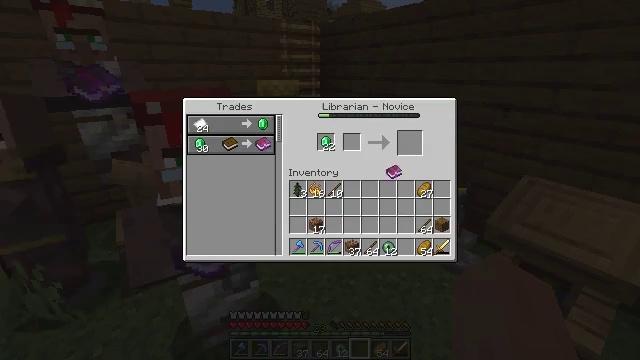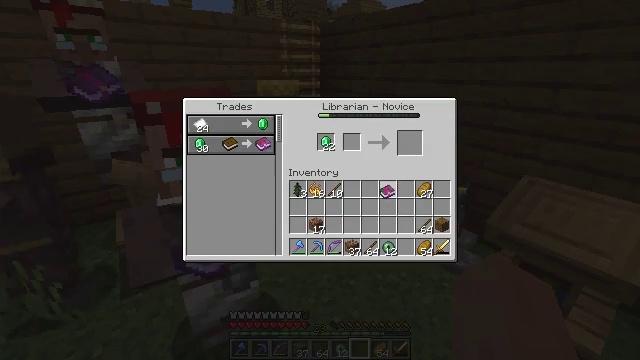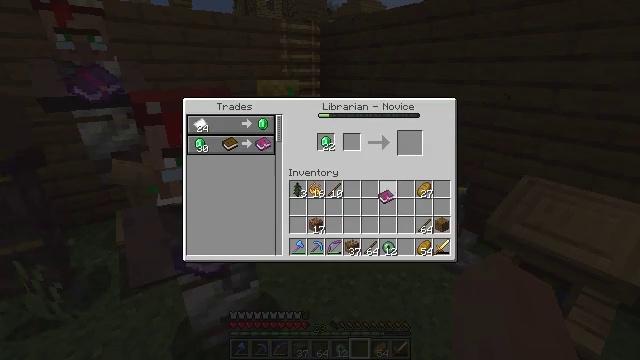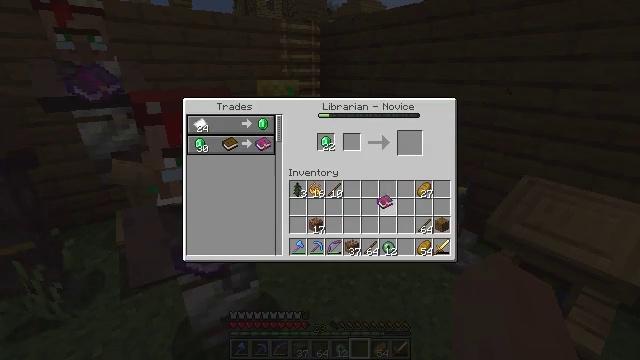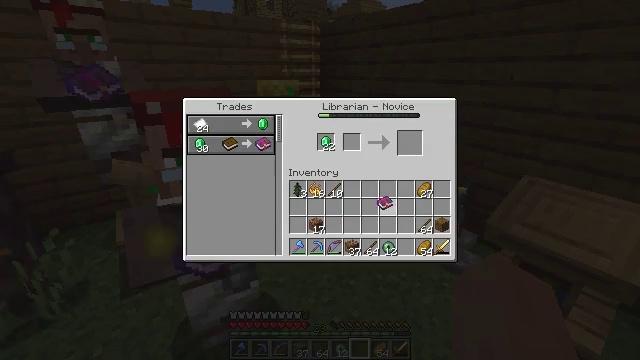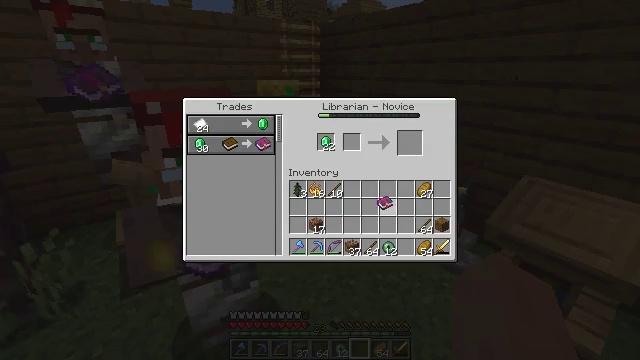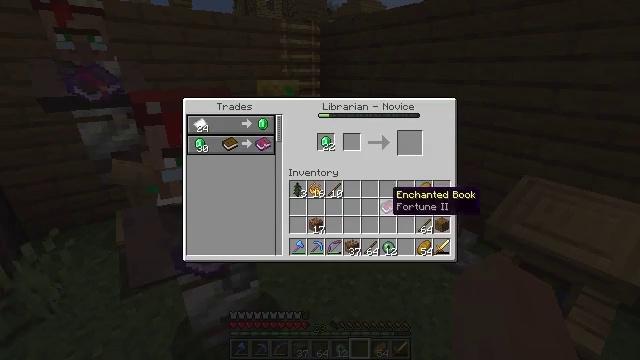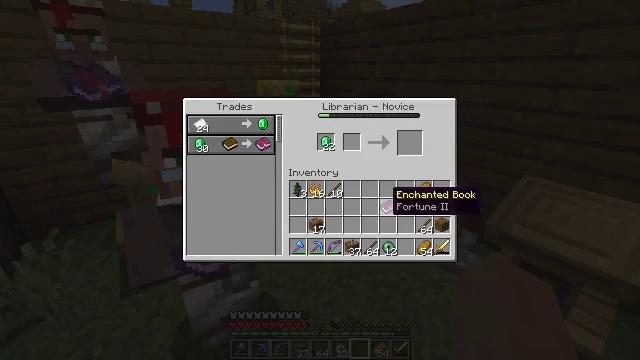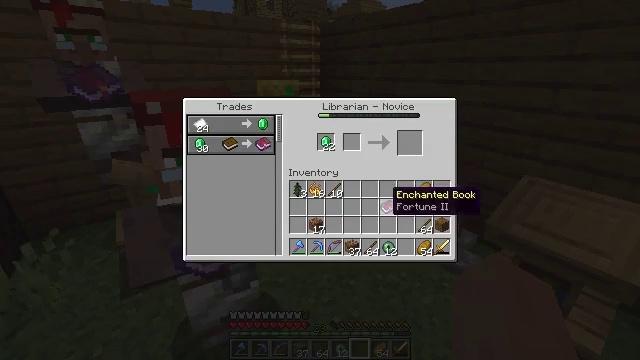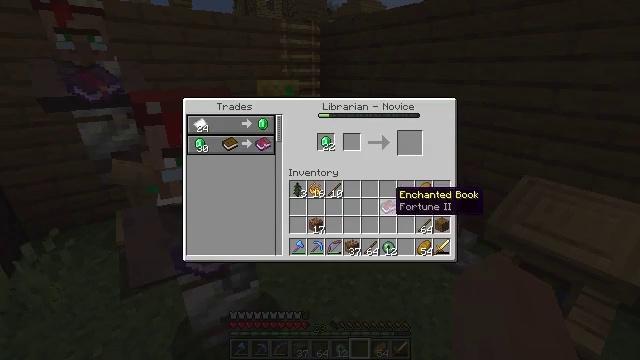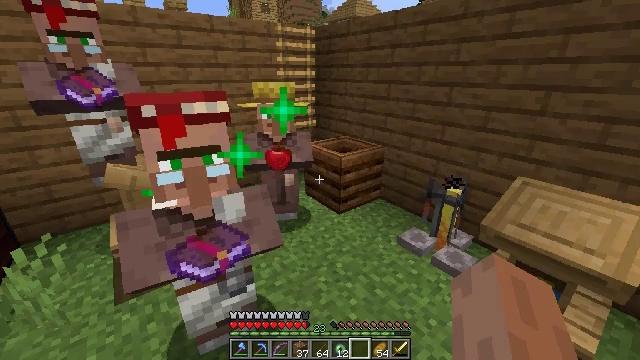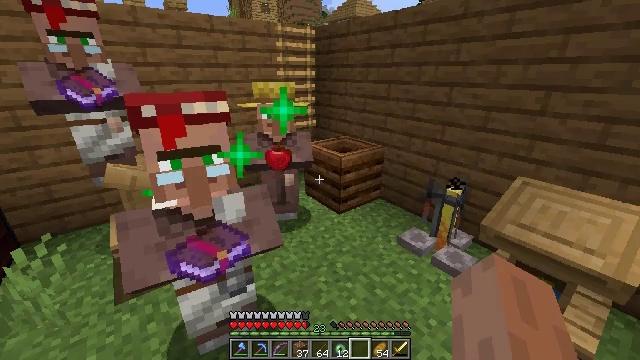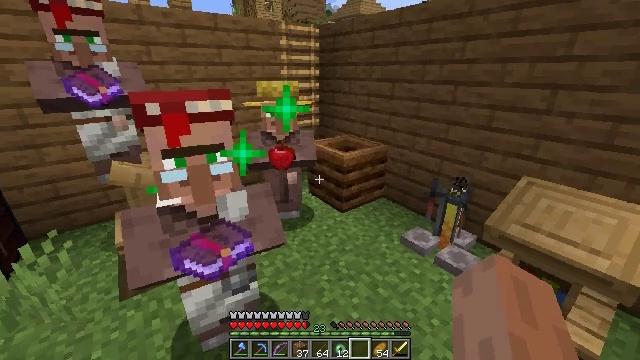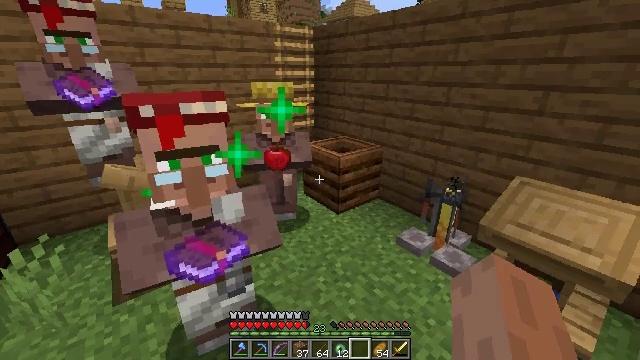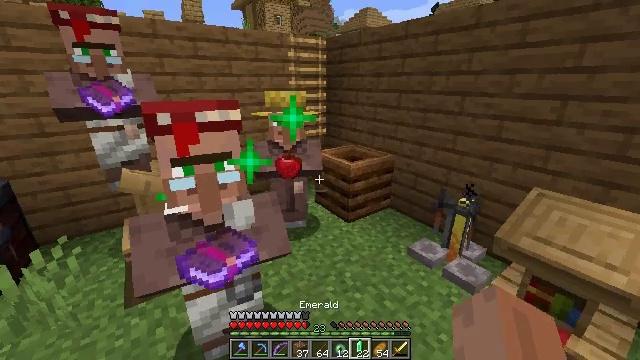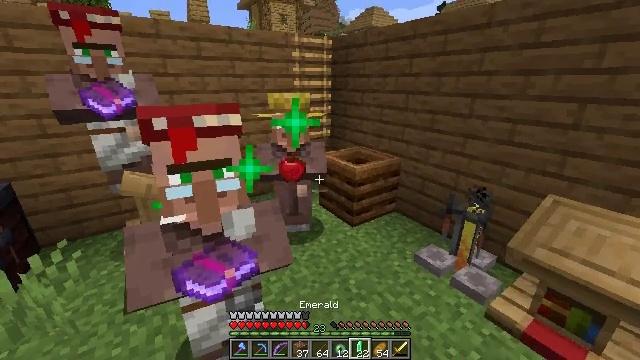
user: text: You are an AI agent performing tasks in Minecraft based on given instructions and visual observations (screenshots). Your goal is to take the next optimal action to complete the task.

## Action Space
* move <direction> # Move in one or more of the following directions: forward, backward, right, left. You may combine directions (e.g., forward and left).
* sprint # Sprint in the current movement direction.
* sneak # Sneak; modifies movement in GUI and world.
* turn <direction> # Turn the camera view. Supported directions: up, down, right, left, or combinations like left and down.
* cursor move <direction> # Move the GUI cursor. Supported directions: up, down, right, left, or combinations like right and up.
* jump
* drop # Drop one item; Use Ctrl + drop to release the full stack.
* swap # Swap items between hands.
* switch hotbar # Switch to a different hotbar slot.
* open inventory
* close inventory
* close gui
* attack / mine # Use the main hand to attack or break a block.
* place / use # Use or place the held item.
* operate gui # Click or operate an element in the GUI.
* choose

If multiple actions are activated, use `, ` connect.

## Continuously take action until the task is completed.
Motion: motion action
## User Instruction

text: Make a bookshelf using three books and six planks.
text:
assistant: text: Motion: cursor move left and down, open gui
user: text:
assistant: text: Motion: no_op
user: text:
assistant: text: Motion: no_op
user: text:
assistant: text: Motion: operate gui
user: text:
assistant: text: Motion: operate gui
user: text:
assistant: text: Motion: no_op
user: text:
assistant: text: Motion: no_op
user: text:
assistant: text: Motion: no_op
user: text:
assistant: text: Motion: no_op
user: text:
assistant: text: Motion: no_op
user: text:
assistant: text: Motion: close gui
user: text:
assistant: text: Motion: open inventory
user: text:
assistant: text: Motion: turn right
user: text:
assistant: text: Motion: turn left and up
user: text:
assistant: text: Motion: move forward, turn left
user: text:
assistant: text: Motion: move forward, sprint, turn left
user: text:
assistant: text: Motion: move forward, sprint, turn left
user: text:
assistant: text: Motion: move forward, sprint
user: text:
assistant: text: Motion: move forward, sprint
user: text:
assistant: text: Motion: move forward, sprint, turn right and up
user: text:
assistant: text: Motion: move forward, sprint, turn right and up
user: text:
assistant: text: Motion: move forward, sprint, turn right and up
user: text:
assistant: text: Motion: move forward, sprint, turn right
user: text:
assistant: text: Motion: move forward, sprint
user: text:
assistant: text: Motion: move forward, sprint, jump
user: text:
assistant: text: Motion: move forward, sprint, jump
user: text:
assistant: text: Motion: move forward, sprint, jump
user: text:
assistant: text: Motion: move forward, sprint, jump
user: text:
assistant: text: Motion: move forward, sprint, jump
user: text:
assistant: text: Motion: move forward, sprint, turn left, jump